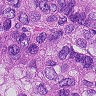
Metastatic tissue present: yes